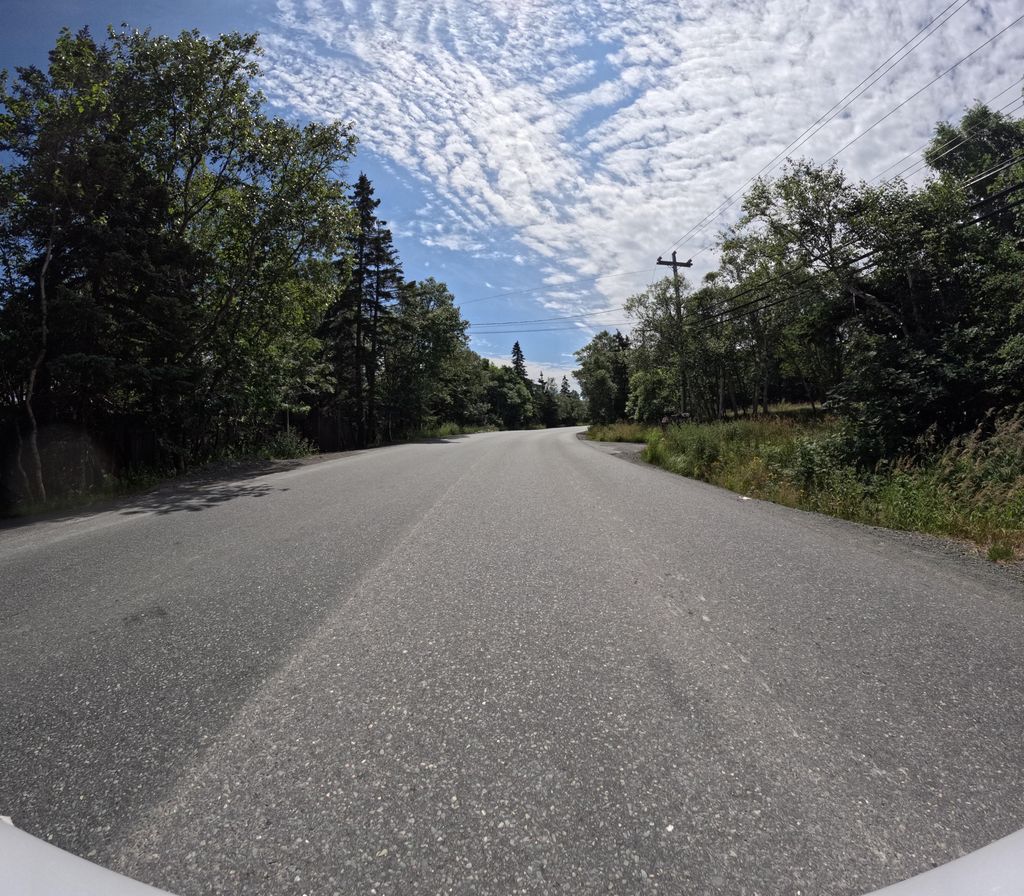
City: st_johns